Field crop: tomato
Growth stage: 1
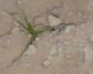
Species: cyperus